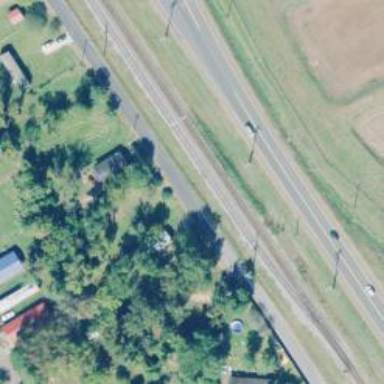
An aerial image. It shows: Railway siding with rails.